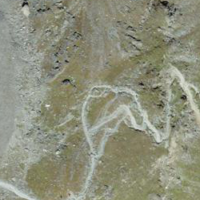
EUNIS habitat code: 31
Species observed at this site:
Saxifraga bryoides
Silene acaulis
Prunella collaris